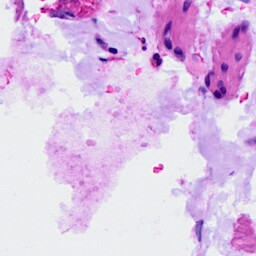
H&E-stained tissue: Ovarian